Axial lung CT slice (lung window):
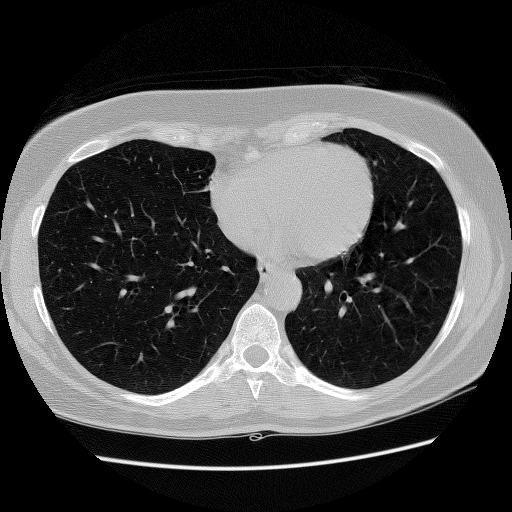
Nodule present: no